Question:
How can I convert this excel file into following array format
'''
Array [Test's Restaurant] => Array
(
[Appetizer] => Array
(
[Salsa & Chips] => Array
(
[Radio] => Array
(
[0] => Coke
[1] => Sprite
[2] => Diet Coke
[3] => Diet Sprite
)
[Checkbox] => Array
(
[0] => Chocolate Cake
[1] => Vanilla Cake
)
)
[Salad] => Array
(
[Radio] => Array
(
[0] => Italian
[2] => French
[3] => Ranch
)
)
)
[Lunch Menu] => Array
(
[Burrito] => Array
(
[Radio] => Array
(
[0] => Roll
[1] => Steak
[3] => Chicken
)
[Checkbox] => Array
(
[0] => Coke
[1] => Sprite
[3] => Diet Coke
)
)
)
)
'''
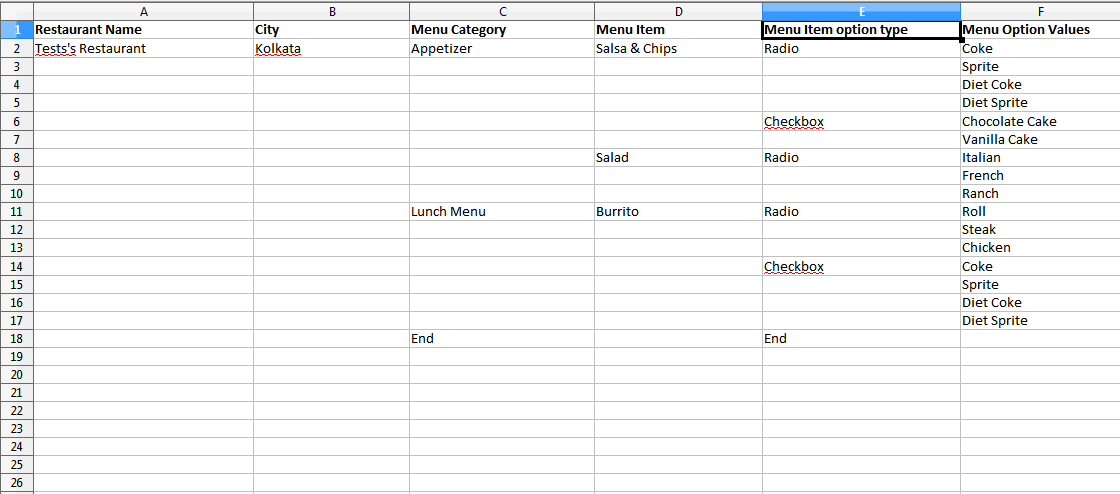
Answer: The code that i have tried yet
// This gives the main array that is returned by the phpExcel Library import function
'''
$mdar = phpexcel_import($path);
arrange_array($mdar[0]);
function arrange_array($mdar){
$mainarr = array();
$arr = array();
$j = count($mdar);
for($a = 0 ; $a <=$j ; $a++ ){
if(!empty($mdar[$a]['Menu Category']))
{
$b = next_point($mdar,$a,$j);
$mainarr[$mdar[$a]['Menu Category']] = arrange_array2($mdar,$a,($b-1));
$arr = $mainarr;
}
}
}
function next_point($mdar,$last,$j){
//echo 'next_point $mdar '.$mdar.'next_point $last '.$last.' next_point $j '.$j .'<br>';
for($a = $last ; $a <=$j ; $a++ ){
if(!empty($mdar[$a]['Menu Category']))
{
$arr[] = $a;
}
}
return $arr[1];
}
function arrange_array2($mdar,$sp,$lp){
$arr = array();
for($a = $sp ; $a <=$lp ; $a++ ){
if(!empty($mdar[$a]['Menu Item']))
{
$b = next_point2($mdar,$a,$lp);
$mainarr[$mdar[$a]['Menu Item']] = arrange_array3($mdar,$a,$b);
$arr = $mainarr;
}
}
return $arr;
}
function next_point2($mdar,$last,$j){
// echo 'next_point2 $mdar '.$mdar.' next_point2 $last '.$last.' next_point2 $j '.$j .'<br>';
for($a = $last ; $a <=$j ; $a++ ){
if(!empty($mdar[$a]['Menu Item'])){
$arr[] = $a;
}
}
echo "next point 2 ";
print_r($arr);
return ($arr[1])?$arr[1]-1:$arr[0];
}
function arrange_array3($mdar,$sp,$lp){
//echo 'next_point2 $mdar '.$mdar.' next_point2 $sp '.$sp.' next_point2 $j '.$lp .'<br>';
$arr = array();
for($a = $sp ; $a <=$lp ; $a++){
if(!empty($mdar[$a]['Menu Item option type']))
{
$b = next_point3($mdar,$a,$lp);
$mainarr[$mdar[$a]['Menu Item option type']] = arrange_array4($mdar,$a,$b);
$arr = $mainarr;
}
}
return $arr;
}
function next_point3($mdar,$last,$j){
// echo 'next_point2 $mdar '.$mdar.' next_point2 $last '.$last.' next_point2 $j '.$j .'<br>';
for($a = $last ; $a <=$j ; $a++ ){
if(!empty($mdar[$a]['Menu Item option type']))
{
$arr[] = $a;
}
}
return ($arr[1])?$arr[1]-1:$arr[0];
}
function arrange_array4($mdar,$sp,$lp){
for($a = $sp ; $a <=$lp ; $a++ ){
if(!empty($mdar[$a]['Menu Option Values']))
{
$arr[] = $mdar[$a]['Menu Option Values'];
}
}
return $arr;
}
'''